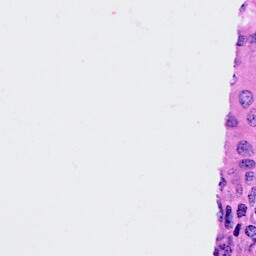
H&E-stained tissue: Cervix